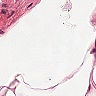
Metastatic tissue present: no